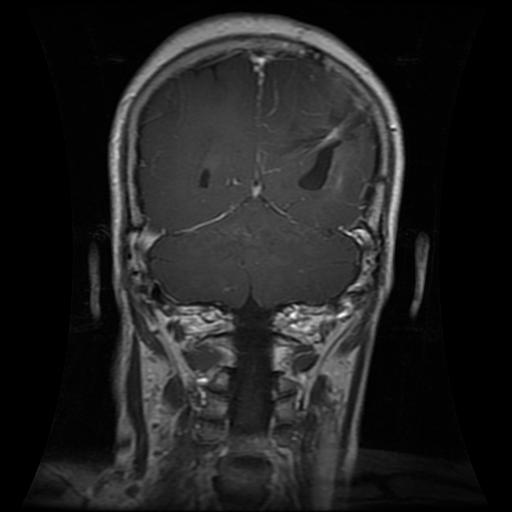
Label: glioma